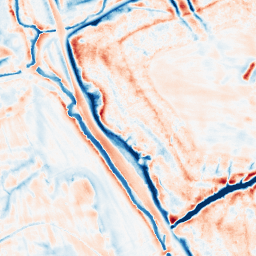
Category: edge_preserving
Decomposition family: bilateral
Decomposition parameters: d: 21
sigma_color: 75
sigma_space: 75
Upsampling method: quadratic
Upsampling parameters: scale: 2
Upsampling scale: 2